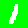
Digit: 1